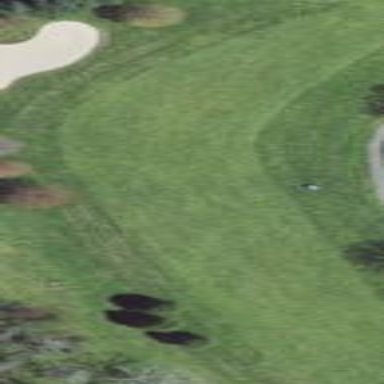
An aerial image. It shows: Grassy area designated as golf fairway.